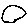
Label: circle